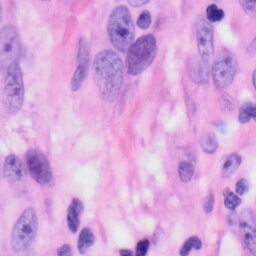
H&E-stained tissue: Skin